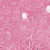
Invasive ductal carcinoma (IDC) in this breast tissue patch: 0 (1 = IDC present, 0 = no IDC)